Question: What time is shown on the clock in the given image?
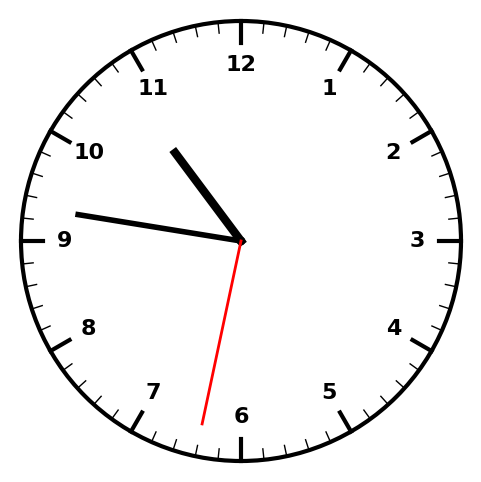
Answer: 10:46:32